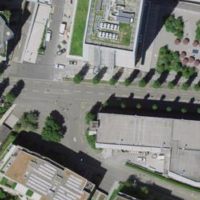
EUNIS habitat code: 54
Species observed at this site:
Hedera helix
Phoenicurus ochruros